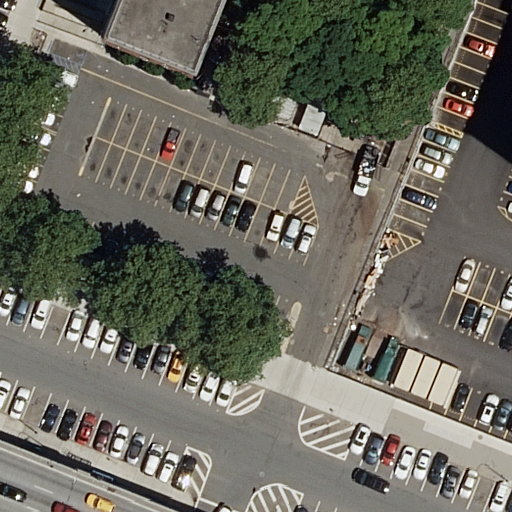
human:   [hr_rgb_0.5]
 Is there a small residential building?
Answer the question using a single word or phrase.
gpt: no

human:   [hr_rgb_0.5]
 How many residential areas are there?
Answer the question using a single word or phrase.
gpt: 2

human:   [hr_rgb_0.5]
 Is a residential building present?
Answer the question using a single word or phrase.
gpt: yes

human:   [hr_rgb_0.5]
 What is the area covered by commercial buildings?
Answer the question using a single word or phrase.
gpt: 0m2

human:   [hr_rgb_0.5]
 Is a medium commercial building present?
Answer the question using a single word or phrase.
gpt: no

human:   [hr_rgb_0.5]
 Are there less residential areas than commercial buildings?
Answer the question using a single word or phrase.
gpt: no

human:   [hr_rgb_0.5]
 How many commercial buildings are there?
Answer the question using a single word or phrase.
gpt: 0

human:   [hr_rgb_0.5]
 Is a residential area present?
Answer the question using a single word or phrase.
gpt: yes

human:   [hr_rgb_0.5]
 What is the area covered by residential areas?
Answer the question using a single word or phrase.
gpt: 1064m2

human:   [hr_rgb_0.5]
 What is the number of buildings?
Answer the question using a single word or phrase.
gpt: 1

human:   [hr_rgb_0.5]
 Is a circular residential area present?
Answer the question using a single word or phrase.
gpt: no

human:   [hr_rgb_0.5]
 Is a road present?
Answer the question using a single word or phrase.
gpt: yes

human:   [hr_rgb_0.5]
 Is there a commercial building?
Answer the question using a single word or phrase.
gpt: no

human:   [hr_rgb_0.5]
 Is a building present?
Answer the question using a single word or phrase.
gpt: yes

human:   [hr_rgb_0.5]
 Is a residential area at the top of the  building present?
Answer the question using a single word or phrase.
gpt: yes

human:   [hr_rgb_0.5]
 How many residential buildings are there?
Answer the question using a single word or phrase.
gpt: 1

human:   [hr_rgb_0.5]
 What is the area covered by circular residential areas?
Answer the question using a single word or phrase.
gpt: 0m2

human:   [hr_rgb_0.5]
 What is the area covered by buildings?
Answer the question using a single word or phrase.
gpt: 1537m2

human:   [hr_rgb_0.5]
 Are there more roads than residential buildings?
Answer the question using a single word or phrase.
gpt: yes

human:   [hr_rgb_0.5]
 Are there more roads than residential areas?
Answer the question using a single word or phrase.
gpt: yes

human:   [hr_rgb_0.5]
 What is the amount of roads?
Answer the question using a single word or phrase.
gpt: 13

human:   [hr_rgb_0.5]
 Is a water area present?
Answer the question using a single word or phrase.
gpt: no

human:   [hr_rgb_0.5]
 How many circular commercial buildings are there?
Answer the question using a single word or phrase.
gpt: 0

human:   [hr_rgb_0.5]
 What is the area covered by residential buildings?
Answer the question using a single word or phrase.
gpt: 1537m2

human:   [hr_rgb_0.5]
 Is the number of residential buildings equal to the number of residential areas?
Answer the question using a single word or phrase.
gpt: no

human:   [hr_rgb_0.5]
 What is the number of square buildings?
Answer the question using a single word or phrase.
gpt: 0

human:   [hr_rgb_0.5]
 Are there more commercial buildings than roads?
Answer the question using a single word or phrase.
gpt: no

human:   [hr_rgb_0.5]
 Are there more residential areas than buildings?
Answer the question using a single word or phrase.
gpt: yes

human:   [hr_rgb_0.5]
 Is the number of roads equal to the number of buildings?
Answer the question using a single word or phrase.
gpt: no

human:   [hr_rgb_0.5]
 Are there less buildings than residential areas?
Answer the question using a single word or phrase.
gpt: yes

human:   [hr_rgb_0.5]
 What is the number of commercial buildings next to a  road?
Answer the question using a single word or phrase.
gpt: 0

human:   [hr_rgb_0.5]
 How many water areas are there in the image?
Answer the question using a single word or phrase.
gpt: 0

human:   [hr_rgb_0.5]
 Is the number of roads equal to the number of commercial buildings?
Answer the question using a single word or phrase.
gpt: no

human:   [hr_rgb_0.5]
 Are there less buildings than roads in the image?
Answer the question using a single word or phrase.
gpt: yes

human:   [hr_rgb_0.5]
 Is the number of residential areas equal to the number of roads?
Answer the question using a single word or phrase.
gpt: no

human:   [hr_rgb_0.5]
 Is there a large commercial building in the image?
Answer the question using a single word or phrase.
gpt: no

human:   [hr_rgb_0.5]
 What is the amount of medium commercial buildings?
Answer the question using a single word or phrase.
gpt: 0

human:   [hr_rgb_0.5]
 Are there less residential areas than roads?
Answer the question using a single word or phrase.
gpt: yes

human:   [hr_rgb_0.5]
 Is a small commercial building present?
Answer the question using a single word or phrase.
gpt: no

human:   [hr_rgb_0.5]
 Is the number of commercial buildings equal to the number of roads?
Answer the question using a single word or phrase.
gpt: no

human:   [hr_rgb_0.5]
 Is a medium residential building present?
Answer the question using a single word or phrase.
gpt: no

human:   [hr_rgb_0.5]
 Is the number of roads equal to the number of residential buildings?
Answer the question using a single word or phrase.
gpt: no

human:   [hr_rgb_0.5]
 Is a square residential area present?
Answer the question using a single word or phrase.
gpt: no

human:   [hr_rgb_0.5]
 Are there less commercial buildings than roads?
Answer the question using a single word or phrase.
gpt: yes

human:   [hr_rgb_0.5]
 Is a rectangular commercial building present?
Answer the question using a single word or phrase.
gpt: no

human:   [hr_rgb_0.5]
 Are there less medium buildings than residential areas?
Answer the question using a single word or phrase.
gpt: yes

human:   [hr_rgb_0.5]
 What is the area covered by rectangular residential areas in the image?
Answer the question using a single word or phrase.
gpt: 1064m2

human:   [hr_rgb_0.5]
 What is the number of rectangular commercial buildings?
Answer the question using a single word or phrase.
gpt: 0

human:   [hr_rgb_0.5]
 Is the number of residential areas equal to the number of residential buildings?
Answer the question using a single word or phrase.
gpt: no

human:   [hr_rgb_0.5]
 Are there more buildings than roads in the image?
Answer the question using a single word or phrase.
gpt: no

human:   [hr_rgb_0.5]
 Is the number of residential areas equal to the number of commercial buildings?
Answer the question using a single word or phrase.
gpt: no

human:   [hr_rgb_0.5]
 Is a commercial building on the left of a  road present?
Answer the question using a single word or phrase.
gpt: no

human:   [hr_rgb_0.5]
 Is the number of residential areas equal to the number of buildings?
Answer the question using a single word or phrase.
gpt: no

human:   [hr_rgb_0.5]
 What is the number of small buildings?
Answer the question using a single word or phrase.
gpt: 0

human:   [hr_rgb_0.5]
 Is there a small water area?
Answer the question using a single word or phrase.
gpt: no

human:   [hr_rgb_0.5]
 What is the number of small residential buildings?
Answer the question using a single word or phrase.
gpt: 0

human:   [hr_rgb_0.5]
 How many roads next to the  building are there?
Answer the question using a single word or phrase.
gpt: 13

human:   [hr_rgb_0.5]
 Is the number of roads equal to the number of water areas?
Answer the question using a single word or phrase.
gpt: no

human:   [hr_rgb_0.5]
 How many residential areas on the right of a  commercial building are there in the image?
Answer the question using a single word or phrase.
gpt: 0

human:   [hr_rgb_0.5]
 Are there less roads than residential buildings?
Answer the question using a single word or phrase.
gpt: no

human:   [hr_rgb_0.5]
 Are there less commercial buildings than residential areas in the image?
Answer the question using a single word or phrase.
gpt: yes

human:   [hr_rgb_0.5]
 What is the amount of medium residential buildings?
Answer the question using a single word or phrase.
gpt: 0

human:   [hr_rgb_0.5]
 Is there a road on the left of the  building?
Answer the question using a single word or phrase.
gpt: yes

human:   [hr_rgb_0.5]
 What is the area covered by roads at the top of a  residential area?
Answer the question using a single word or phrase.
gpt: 0m2